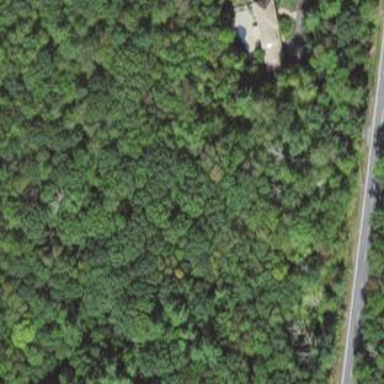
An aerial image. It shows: Mixed leaf woodland.